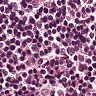
Metastatic tissue present: no